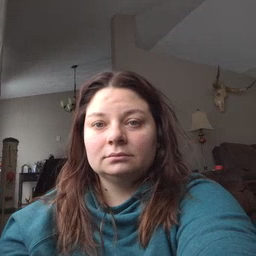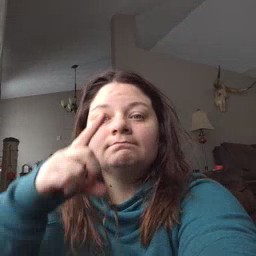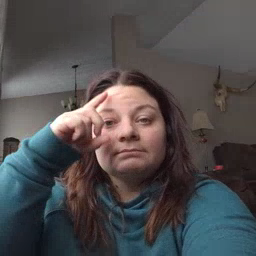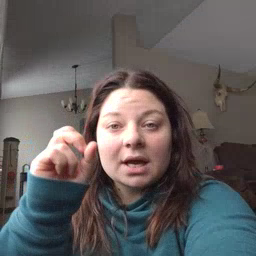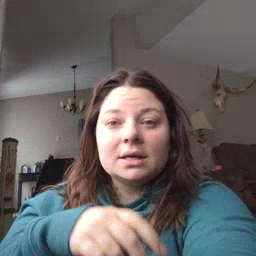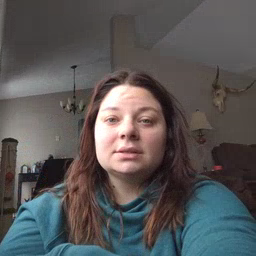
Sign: because